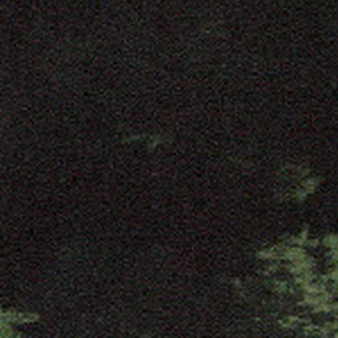
Label: other